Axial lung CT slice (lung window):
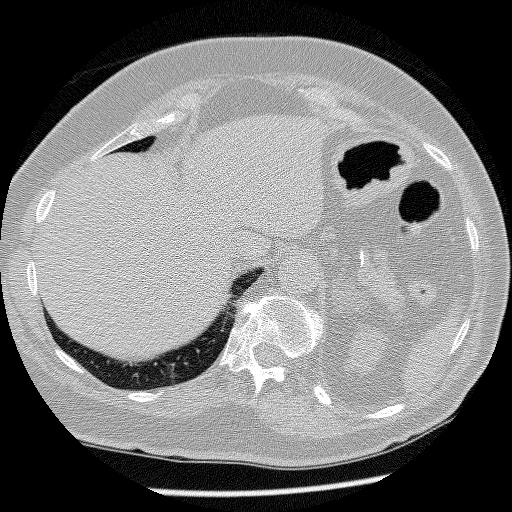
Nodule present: no